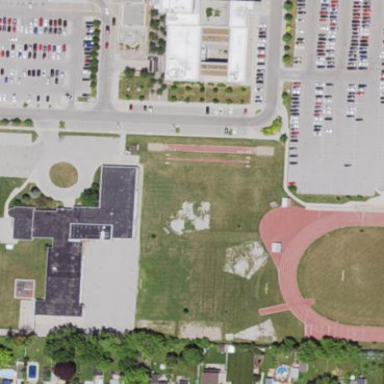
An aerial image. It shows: School.